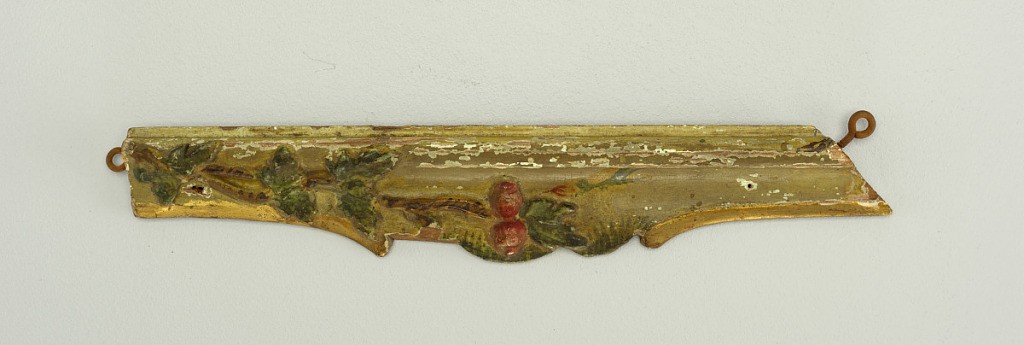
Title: Fragment, frame
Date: ca. 1750
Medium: wood, painted and gilded
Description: Portion of a carved Venetian moulding, painted cream, green, and red.  Flowers and fruit with running foliage.  Scrolled edge.